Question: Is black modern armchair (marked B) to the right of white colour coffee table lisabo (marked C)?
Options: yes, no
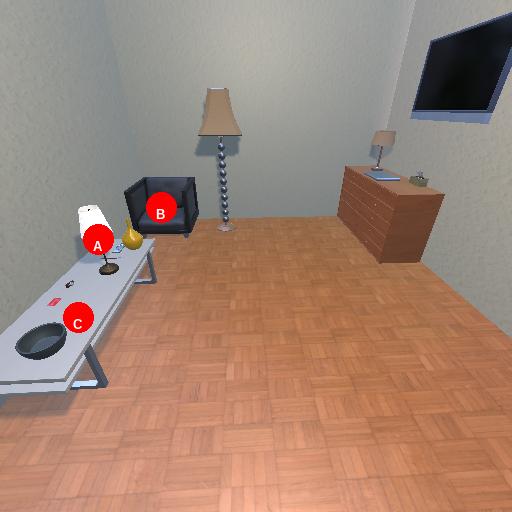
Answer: yes